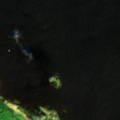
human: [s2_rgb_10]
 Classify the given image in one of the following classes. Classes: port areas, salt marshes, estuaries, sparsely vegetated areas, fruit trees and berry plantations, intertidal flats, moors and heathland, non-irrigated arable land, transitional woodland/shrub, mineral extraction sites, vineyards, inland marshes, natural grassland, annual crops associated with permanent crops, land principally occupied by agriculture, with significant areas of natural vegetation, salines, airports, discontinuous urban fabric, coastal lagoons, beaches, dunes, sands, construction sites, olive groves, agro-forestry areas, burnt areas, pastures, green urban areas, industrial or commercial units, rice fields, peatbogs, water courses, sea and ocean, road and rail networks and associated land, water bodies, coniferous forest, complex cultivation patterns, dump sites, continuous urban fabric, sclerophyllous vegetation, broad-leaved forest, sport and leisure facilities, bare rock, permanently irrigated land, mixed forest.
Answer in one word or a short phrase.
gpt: broad-leaved forest, coniferous forest, water bodies